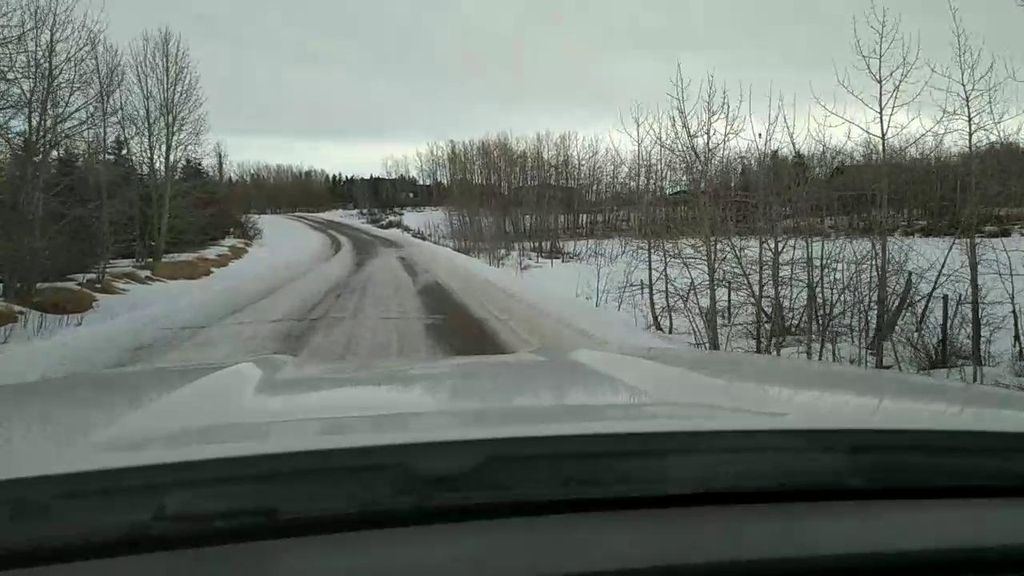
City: calgary